Field crop: tomato
Growth stage: 2
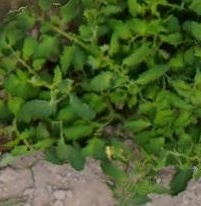
Species: tomato